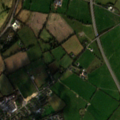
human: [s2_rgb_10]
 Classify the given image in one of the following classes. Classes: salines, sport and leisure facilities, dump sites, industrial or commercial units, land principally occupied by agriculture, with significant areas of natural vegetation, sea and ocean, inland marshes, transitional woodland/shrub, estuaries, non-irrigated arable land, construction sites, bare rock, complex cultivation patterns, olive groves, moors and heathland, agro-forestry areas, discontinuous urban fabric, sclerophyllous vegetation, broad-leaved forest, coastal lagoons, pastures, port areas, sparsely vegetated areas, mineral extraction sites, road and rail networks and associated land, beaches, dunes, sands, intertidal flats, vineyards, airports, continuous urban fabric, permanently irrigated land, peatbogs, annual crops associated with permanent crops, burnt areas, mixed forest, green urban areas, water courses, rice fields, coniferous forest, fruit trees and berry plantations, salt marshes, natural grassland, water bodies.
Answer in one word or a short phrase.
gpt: discontinuous urban fabric, road and rail networks and associated land, pastures, complex cultivation patterns